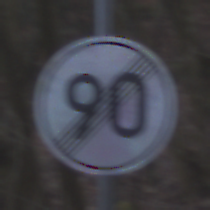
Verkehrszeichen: EndeGeschwindigkeit90
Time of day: MorningAfternoon
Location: Outdoor (Nature)
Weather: Overcast
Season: Winter
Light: Natural